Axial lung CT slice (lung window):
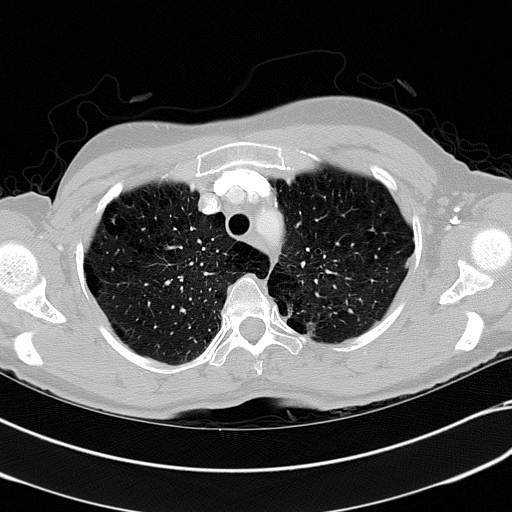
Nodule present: no